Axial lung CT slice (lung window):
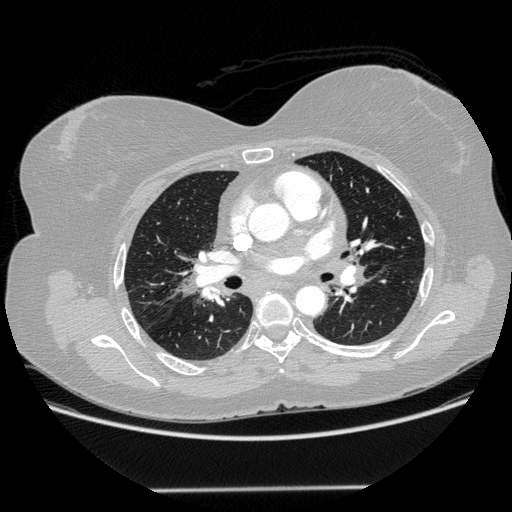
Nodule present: no